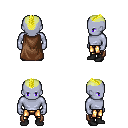
a pixel art fantasy rpg character, male body template, dark elf, purple skin, brown cape, gold greaves, gold short mohawk hairstyle, black shoes, four views (front, back, left, right), 2x2 character sprite sheet, small pixel art, hard edges, no anti-aliasing